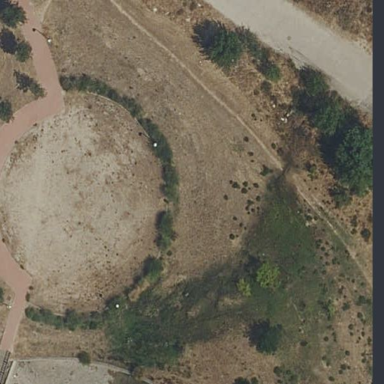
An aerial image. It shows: Playground with sand surface.